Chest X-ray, PA view. Patient: 35 years old, sex M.
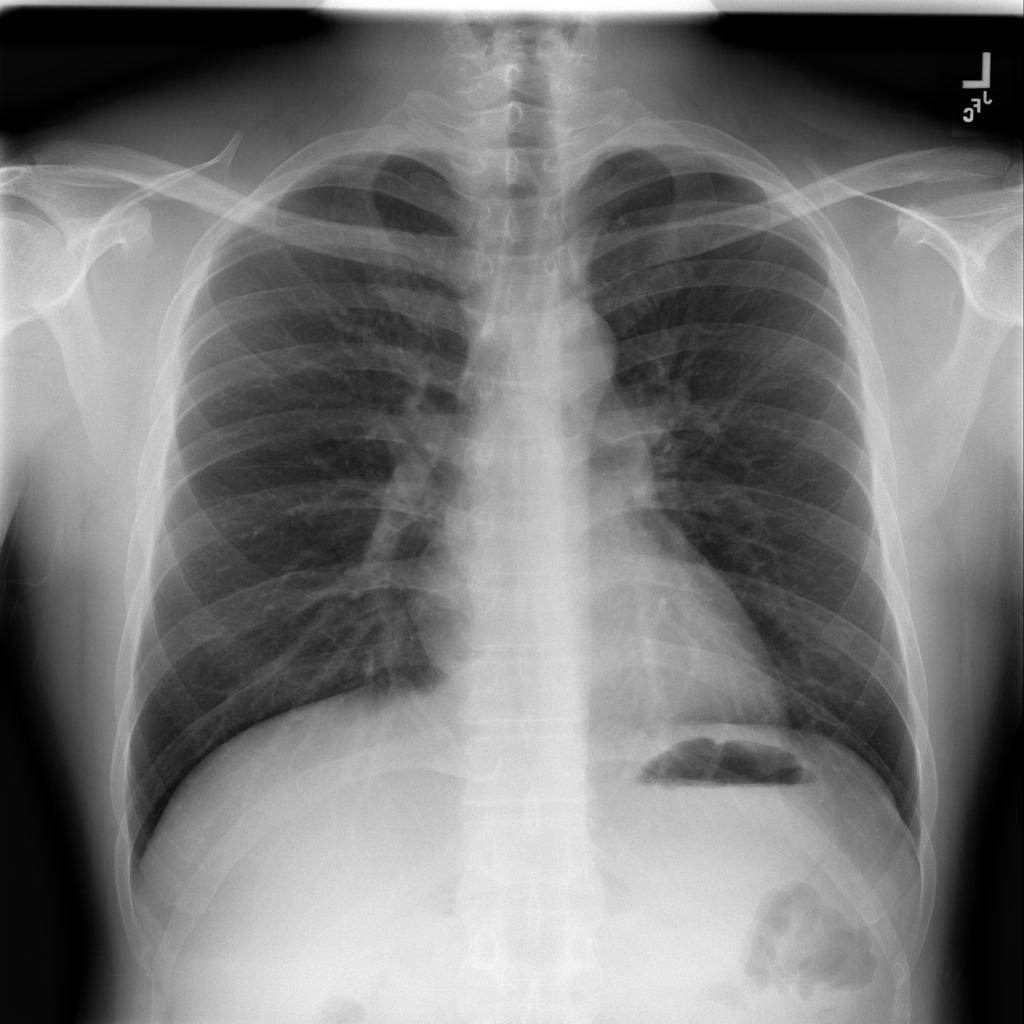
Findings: No Finding